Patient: sex M, age 43
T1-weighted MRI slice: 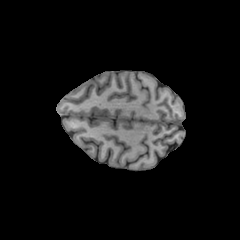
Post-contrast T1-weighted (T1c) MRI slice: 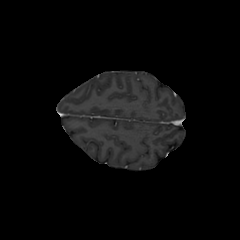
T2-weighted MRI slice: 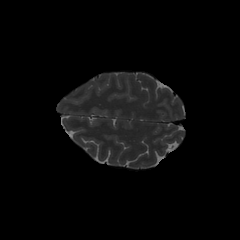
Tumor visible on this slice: no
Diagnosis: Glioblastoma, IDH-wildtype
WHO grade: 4